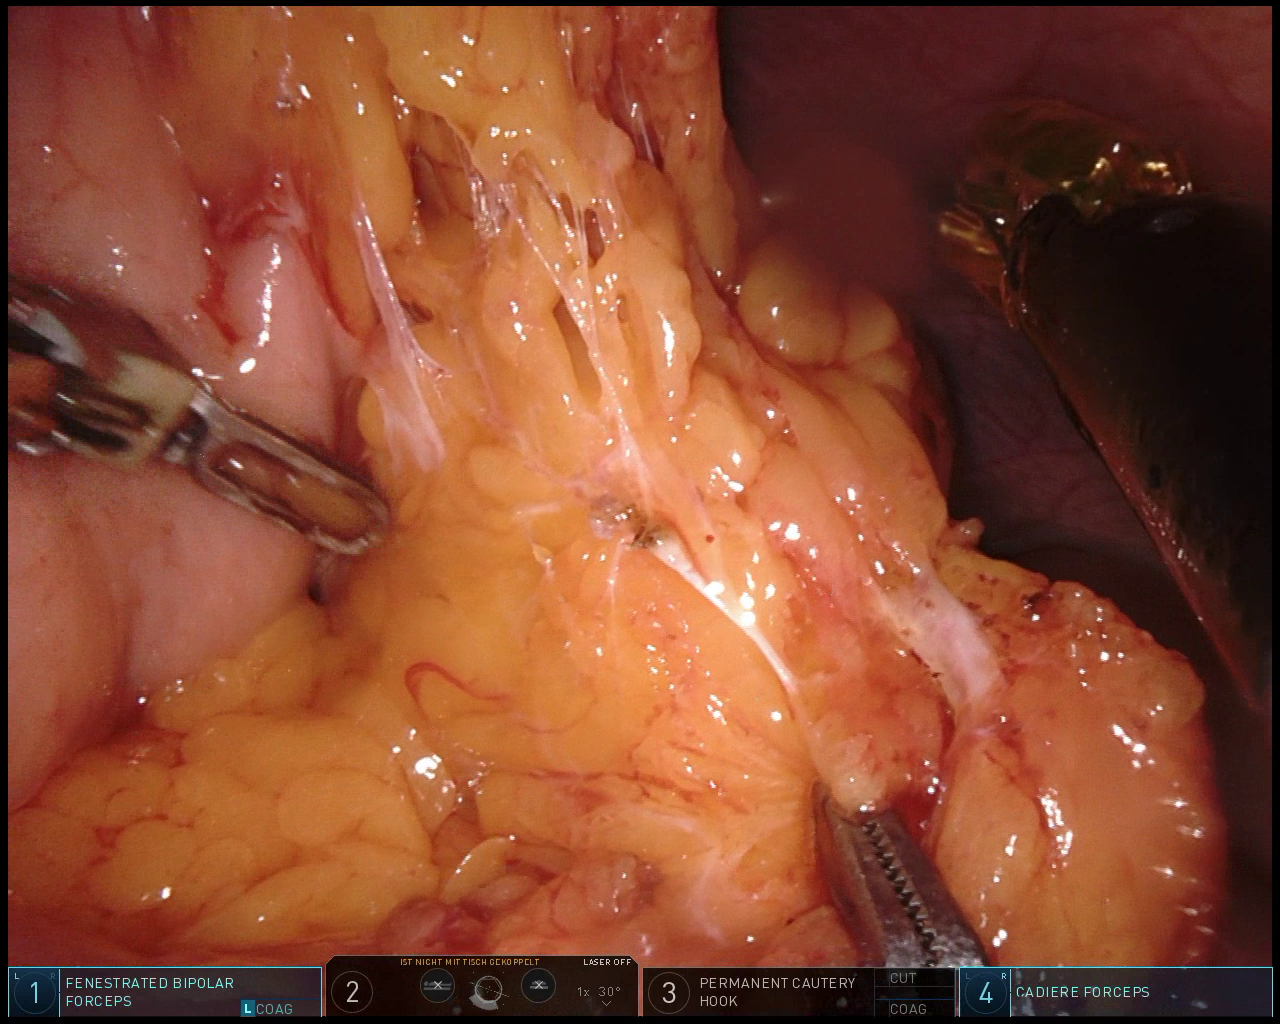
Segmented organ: abdominal_wall
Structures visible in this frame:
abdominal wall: yes
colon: no
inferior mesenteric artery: no
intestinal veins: no
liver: no
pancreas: no
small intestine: no
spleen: no
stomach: yes
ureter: no
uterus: no
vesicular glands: no